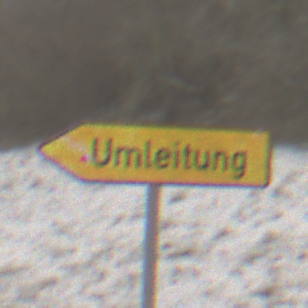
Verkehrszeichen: UmleitungswegweiserLinksweisend
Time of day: Midday
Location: Outdoor (Nature)
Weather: Overcast
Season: Winter
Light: Natural